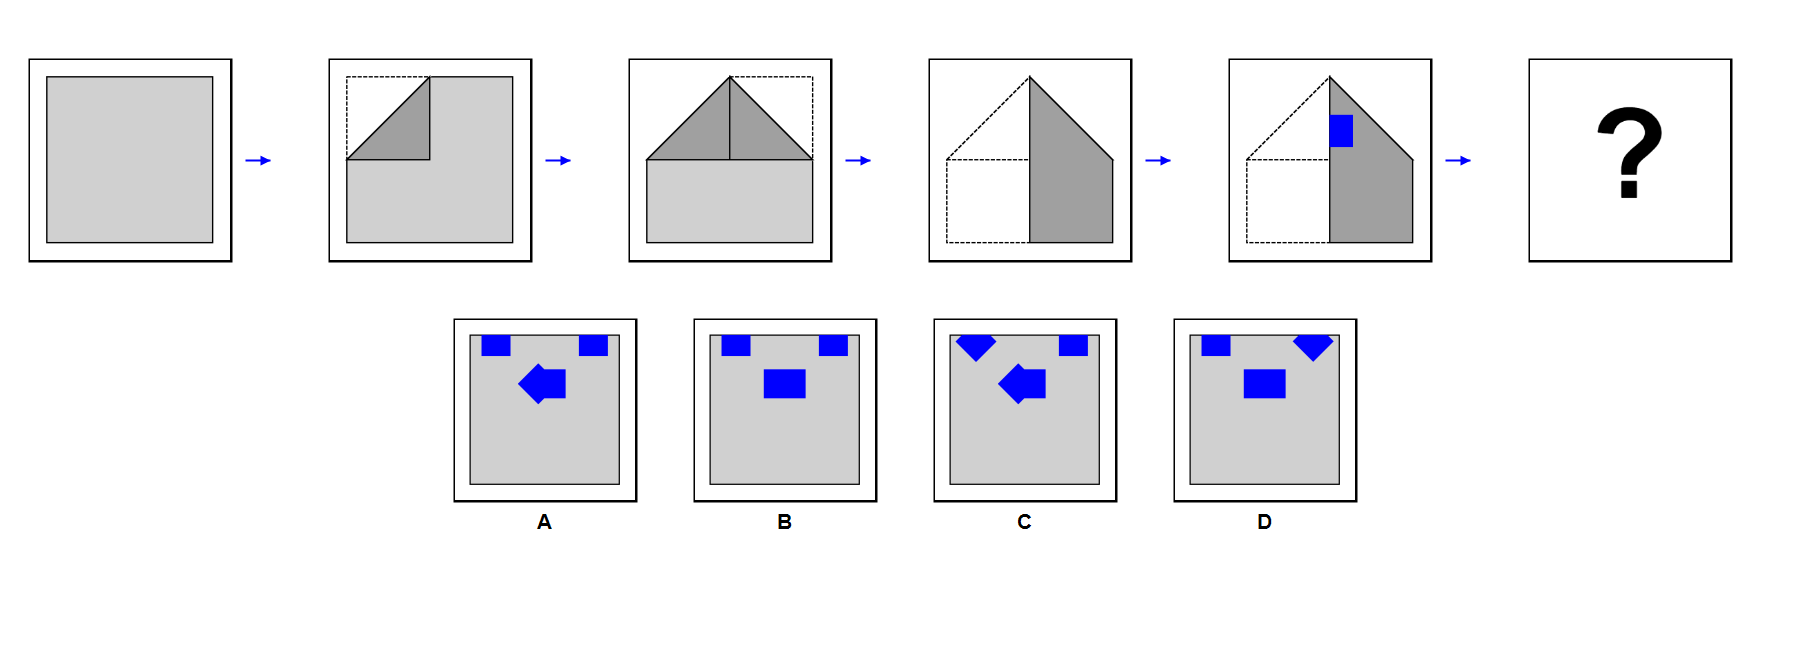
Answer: B